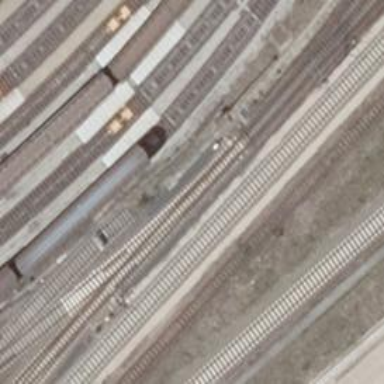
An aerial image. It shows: Rail yard with electrified contact lines for the trains.